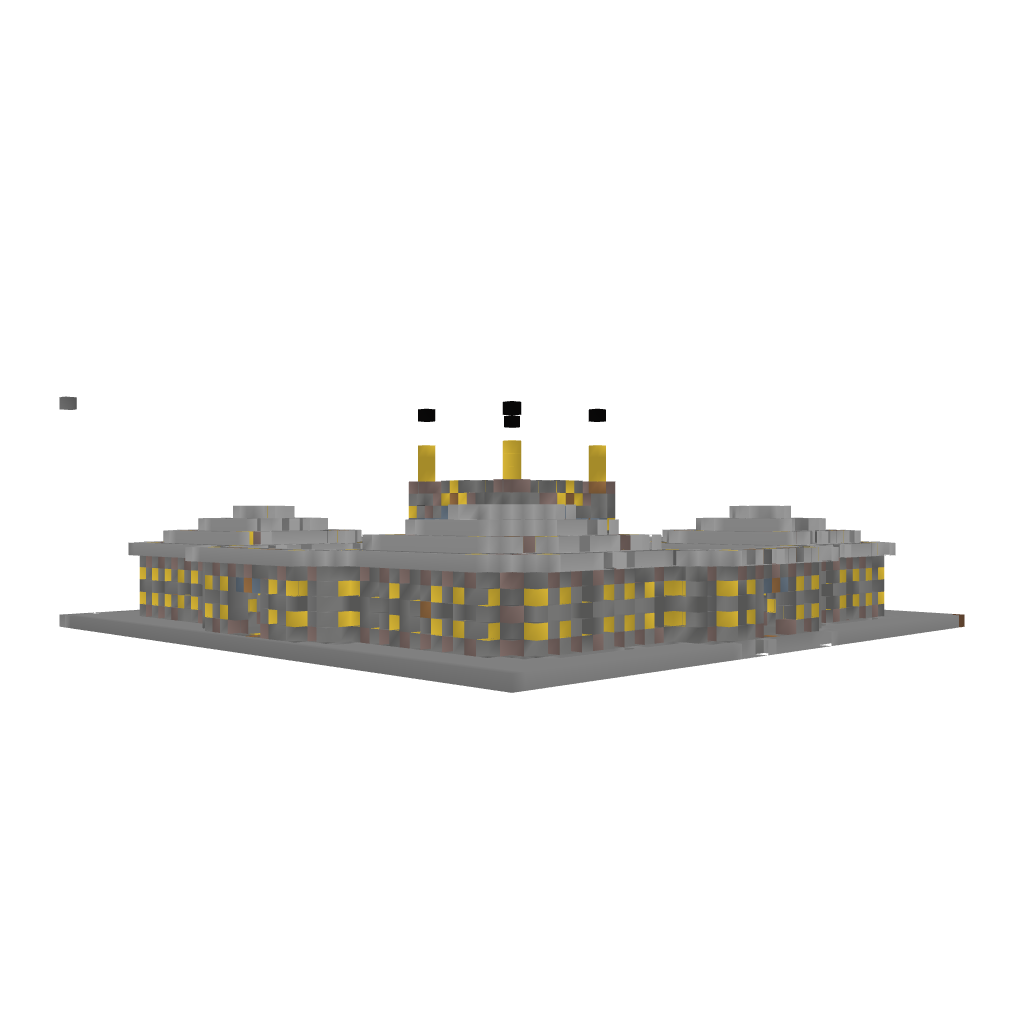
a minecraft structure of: Server Spawn Collection (6 Spawns!)